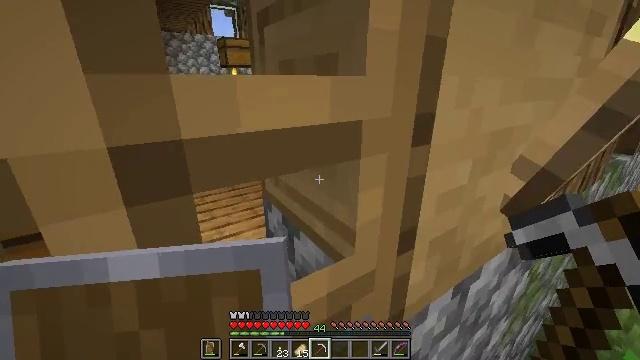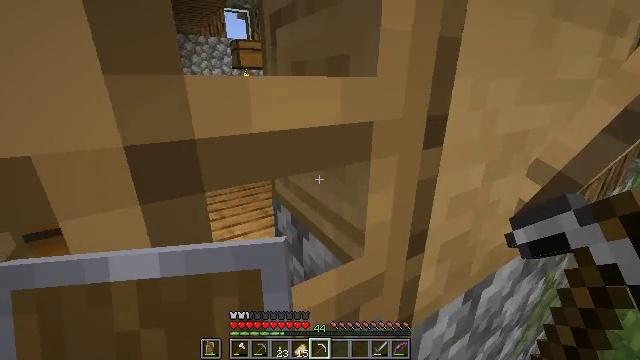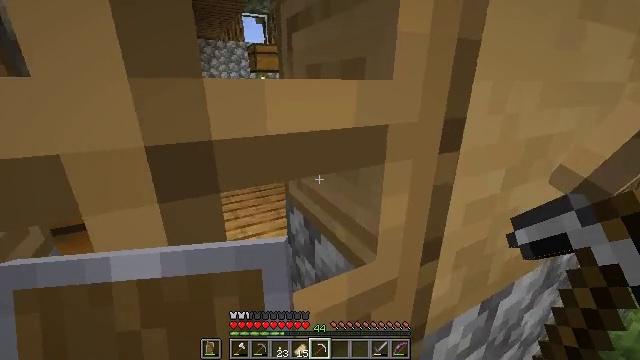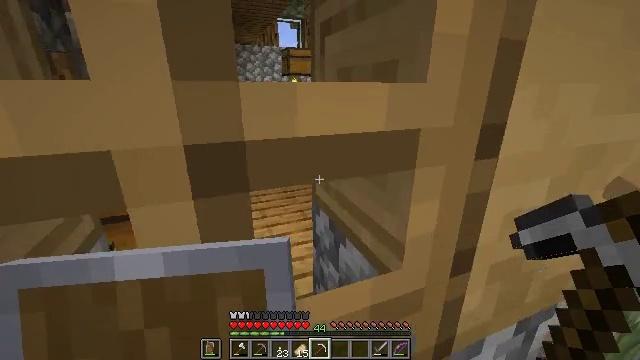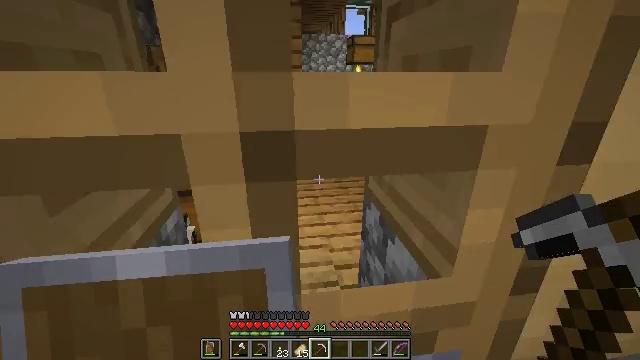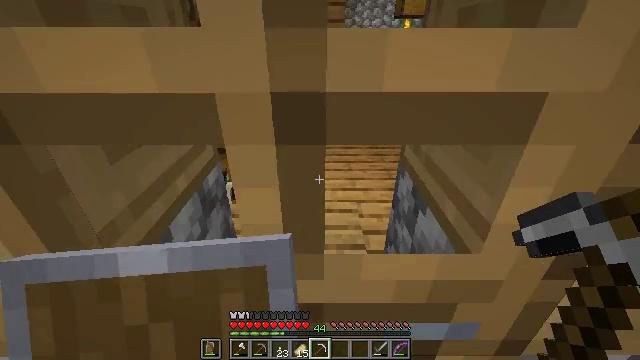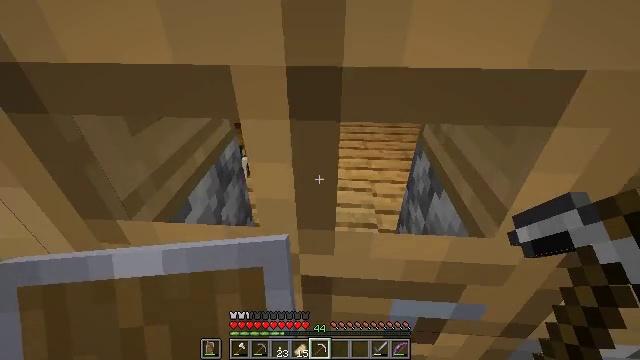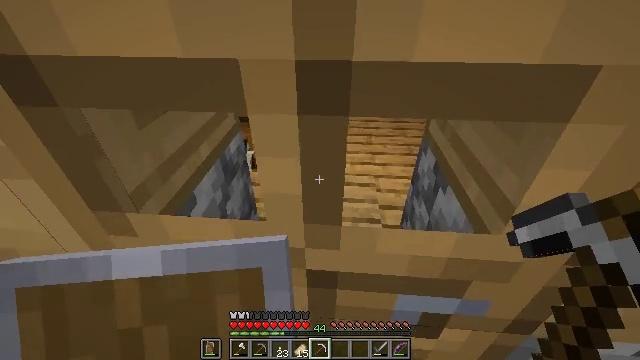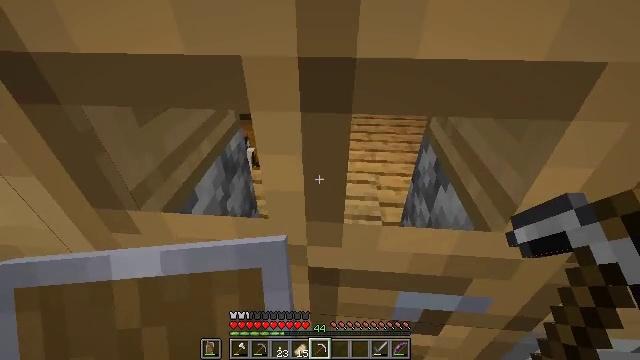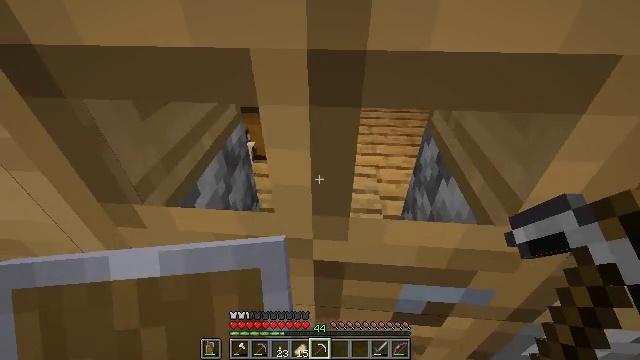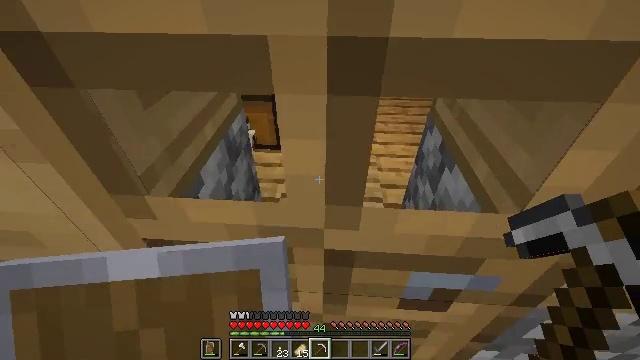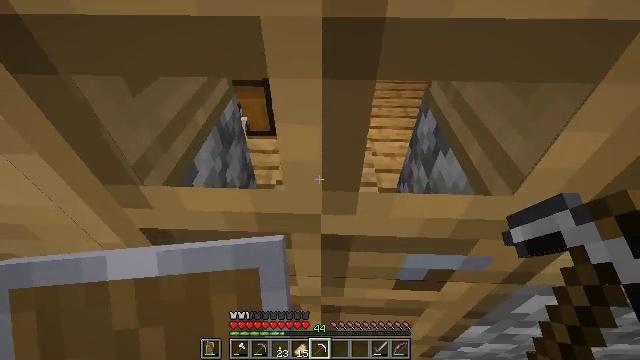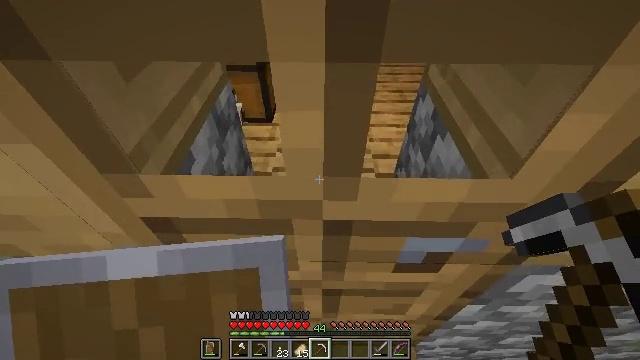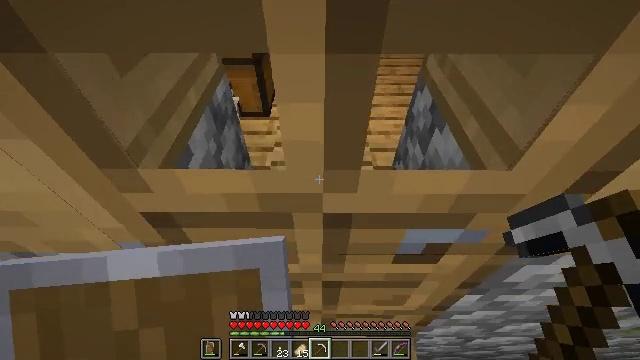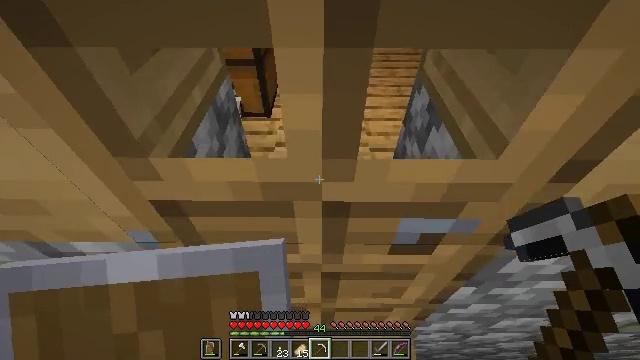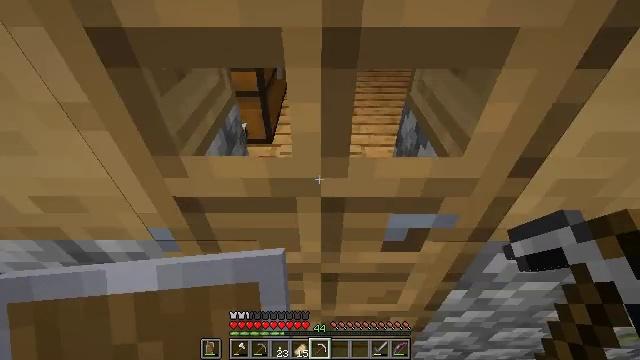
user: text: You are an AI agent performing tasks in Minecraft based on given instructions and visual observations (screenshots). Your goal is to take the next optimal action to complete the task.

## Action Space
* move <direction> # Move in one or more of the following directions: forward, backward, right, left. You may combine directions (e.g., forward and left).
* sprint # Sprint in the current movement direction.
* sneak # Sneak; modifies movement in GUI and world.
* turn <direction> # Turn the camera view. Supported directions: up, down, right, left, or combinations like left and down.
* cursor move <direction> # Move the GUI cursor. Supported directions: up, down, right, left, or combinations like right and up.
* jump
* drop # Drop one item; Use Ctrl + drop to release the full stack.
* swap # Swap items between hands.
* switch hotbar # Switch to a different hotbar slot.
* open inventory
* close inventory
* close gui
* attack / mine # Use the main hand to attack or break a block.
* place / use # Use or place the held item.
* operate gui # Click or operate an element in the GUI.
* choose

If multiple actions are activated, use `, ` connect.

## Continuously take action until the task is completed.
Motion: motion action
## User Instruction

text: Destroy the dangerous spawner.
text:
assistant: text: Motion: turn left
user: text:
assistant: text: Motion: turn left
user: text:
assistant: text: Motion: turn left
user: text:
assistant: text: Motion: move forward, turn left and down
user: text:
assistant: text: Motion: move forward, turn left and down
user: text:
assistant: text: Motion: move forward, turn left and down
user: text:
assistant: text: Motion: move forward, turn down
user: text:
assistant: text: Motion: move forward
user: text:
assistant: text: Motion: move forward, turn down
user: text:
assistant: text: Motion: move forward, turn down
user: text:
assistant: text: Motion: turn right and down
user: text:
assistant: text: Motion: turn right and down
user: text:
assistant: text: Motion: turn down
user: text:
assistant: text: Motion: move back
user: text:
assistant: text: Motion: move back, turn up
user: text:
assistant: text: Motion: move back, turn right and up
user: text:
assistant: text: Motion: turn right and up
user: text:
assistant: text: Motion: move forward, use / place
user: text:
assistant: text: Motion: move forward, use / place
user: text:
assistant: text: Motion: move forward, turn left, use / place
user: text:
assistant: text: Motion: move forward, turn left
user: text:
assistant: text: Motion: move forward
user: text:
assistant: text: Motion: move forward
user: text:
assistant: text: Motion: move forward
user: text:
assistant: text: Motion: move forward, turn right
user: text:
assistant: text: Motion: move forward, turn right
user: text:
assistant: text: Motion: move forward, turn right
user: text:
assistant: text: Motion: move forward and move left, turn right and up
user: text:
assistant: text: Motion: move forward and move left, turn right
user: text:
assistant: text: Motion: move forward and move left, turn right